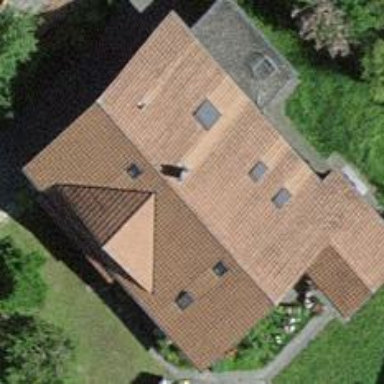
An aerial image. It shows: View of roof of building.